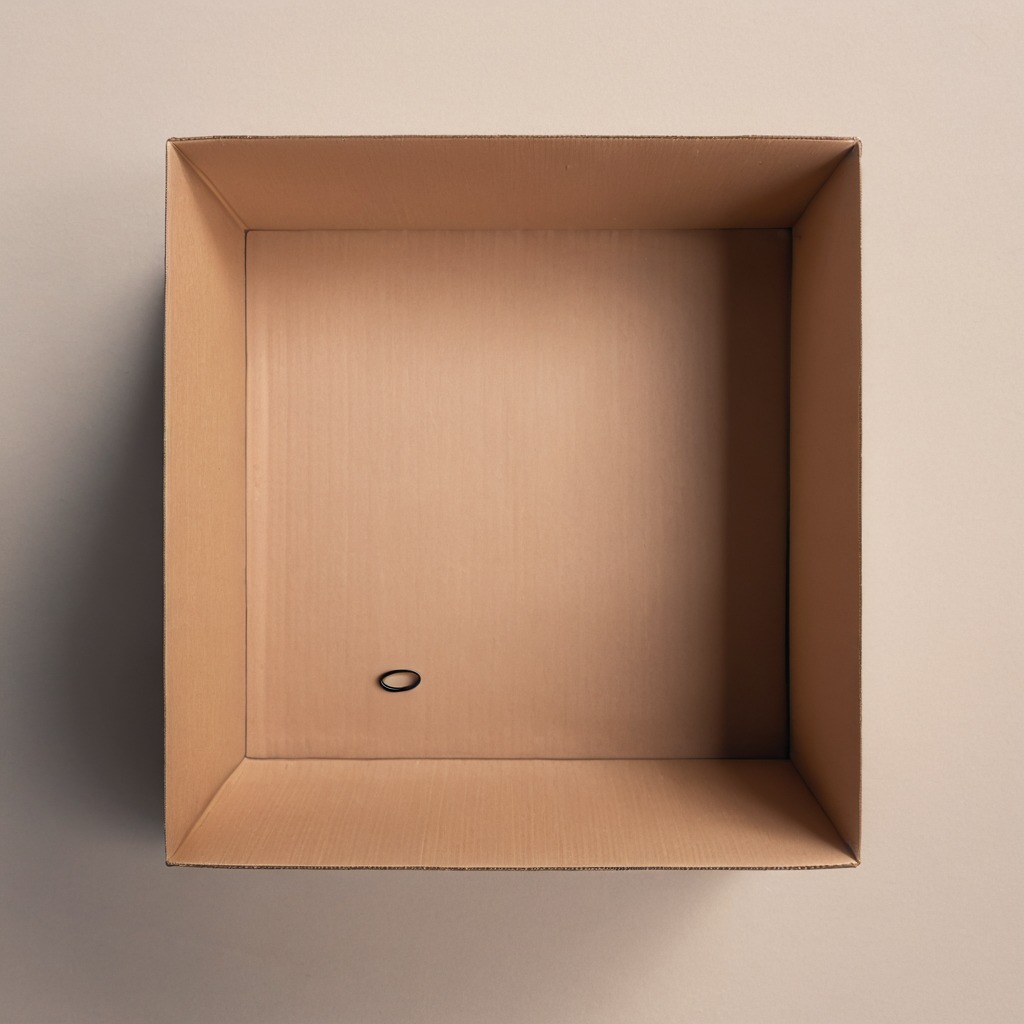
A rubber O-ring is lying on a clean dry cardboard box surface in an outdoor workshop during daytime bright natural light soft shadows slightly creased but